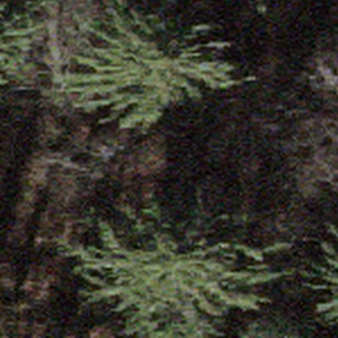
Label: other